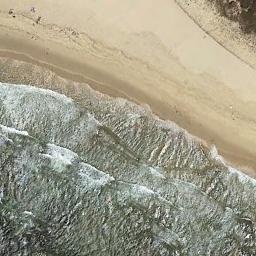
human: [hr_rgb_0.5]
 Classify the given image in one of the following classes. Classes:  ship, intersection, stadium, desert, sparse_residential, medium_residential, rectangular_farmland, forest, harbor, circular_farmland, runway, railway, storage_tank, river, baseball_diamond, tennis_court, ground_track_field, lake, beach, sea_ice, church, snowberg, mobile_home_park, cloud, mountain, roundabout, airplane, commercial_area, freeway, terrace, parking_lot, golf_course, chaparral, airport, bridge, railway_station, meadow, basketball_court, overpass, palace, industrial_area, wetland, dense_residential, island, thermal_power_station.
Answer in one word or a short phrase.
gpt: beach